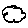
Label: cloud